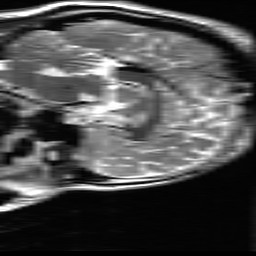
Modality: T2w
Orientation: sagittal
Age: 24
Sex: male
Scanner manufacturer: ge
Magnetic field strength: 3 T
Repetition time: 5.192 s
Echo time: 0.1003 s